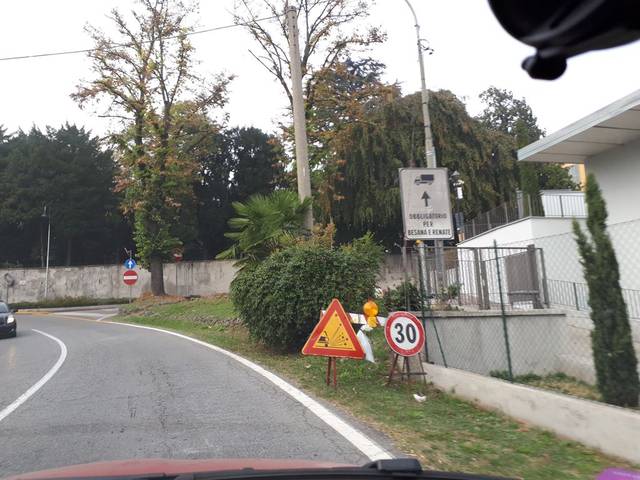
Region: Italy
Coordinates: 45.708, 9.313